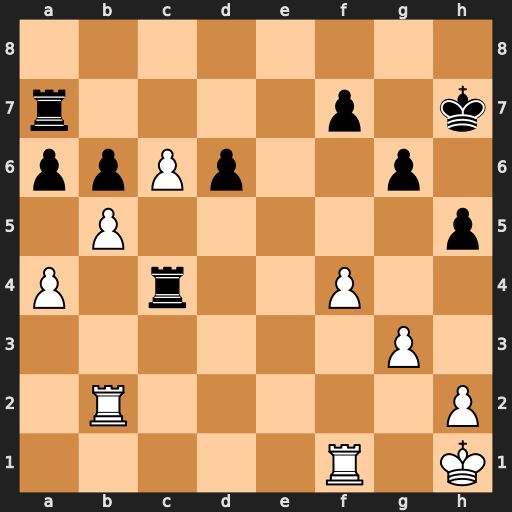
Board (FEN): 8/r4p1k/ppPp2p1/1P5p/P1r2P2/6P1/1R5P/5R1K
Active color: w
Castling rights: -
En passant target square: -
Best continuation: a5 axb5 axb6 Ra6 b7 Rb6 Ra2